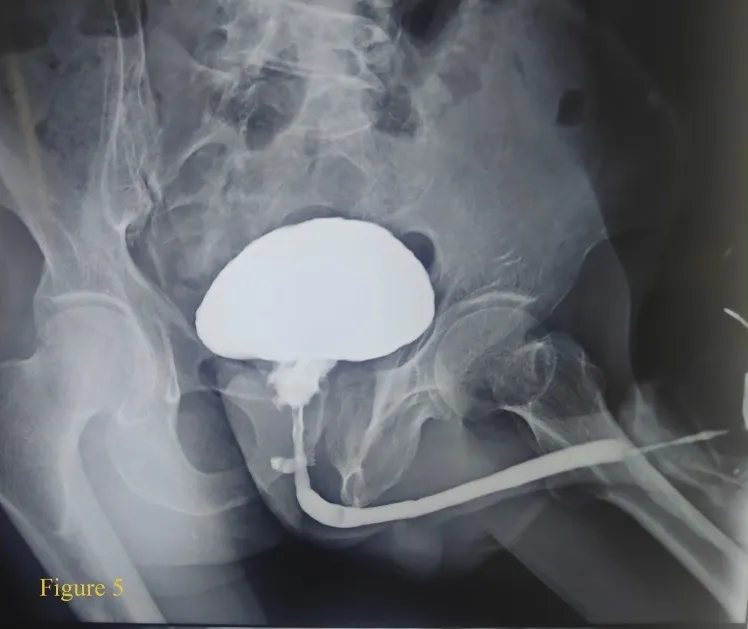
The Micturition Cystourethrogram (MCUG) with normal opacification of urinary bladder with irregular wall and ill-defined prostatic urethra with loss of normal outline and no evidence of peritoneal spillage.
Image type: radiology (x_ray)